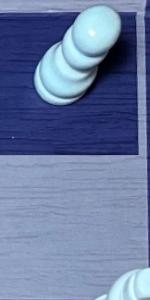
Label: Empty